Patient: sex M, age 58
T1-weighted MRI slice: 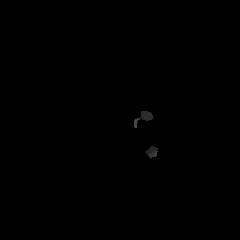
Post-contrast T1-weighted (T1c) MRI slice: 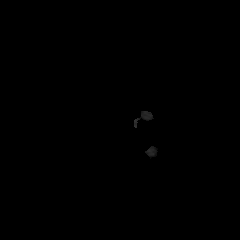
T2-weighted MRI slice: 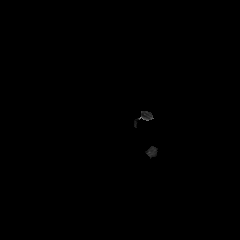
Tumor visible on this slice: no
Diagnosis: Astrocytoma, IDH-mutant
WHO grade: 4